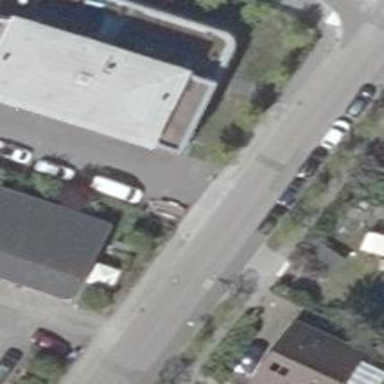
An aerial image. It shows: Residential road with asphalt surface. Both sides have sidewalks.